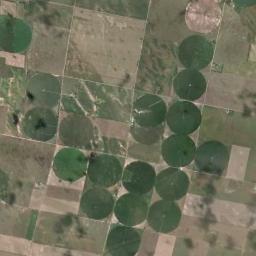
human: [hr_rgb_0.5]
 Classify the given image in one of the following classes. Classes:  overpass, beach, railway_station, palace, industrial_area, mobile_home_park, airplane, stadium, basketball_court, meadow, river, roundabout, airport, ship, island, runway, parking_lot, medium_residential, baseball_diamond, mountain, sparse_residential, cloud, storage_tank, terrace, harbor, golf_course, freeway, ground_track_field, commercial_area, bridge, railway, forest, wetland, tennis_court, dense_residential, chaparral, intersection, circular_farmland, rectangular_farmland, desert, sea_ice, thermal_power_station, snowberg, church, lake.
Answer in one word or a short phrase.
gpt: circular_farmland